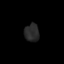
Tissue: skin
Cell type: Epithelial cells
Senescence score: 0.2828
Nuclear area (px): 252
Mean DAPI intensity: 41.52